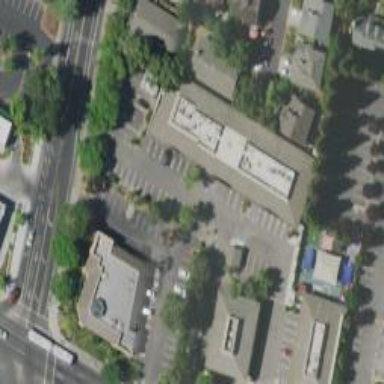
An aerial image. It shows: Convenience shop.